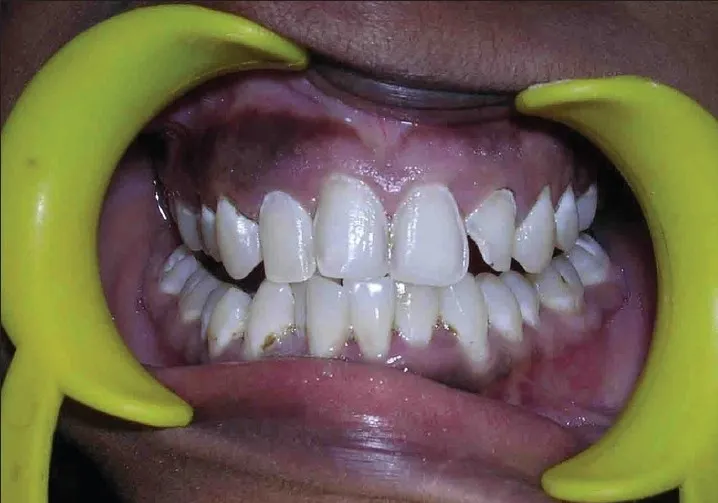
Tooth preparation for veneer restoration (case C).
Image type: medical_photograph (oral_photograph)